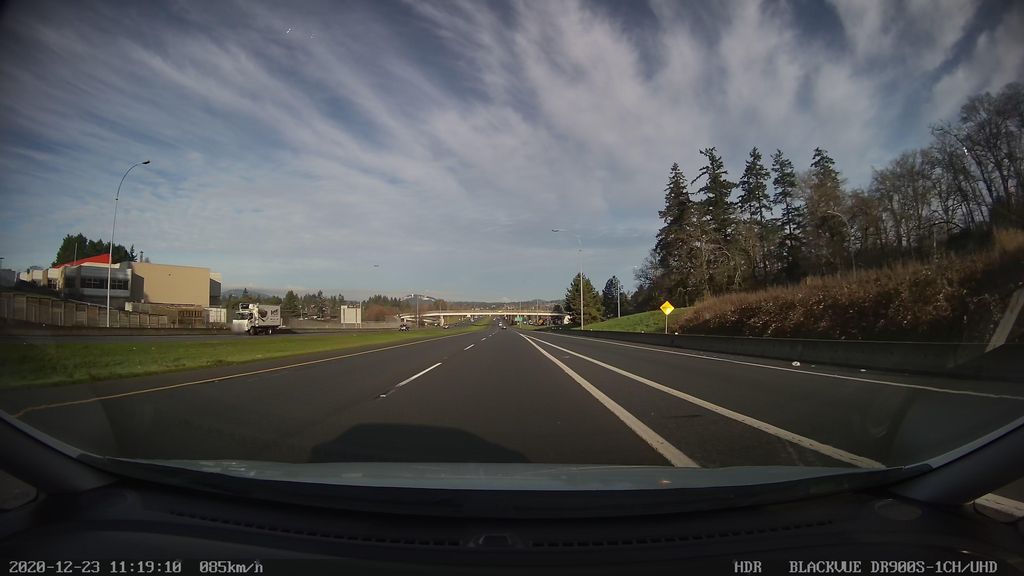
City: victoria